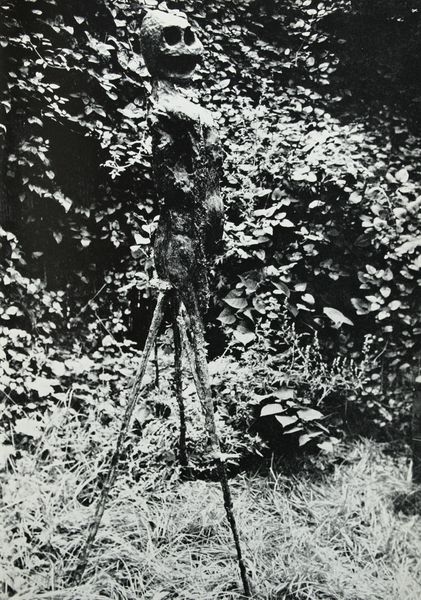
Titel: Le Berger des Landes, Der Schäfer von Landes
Künstler: Germaine Richier
Schlagwörter: baum, blätter, kopf, körper, schatten, weiß, bäume, grün, grau, licht, mund, schwarz, gras, rasen, wiese, augen, gesicht, tod, toter, gräser, strauch, busch, büsche, gebüsch, sträucher, auge, figur, pflanze, wald, garten, skulptur, statue, beine, bein, füße, gestell, bronze, plastik, foto, fotografie, photographie, augenhöhlen, stelzen, photo, skelett, stäbe, buschwerk, urwald, dreibein, objekt, dreifuß, gerippe, totem, fetisch, augenhöhle, kamera